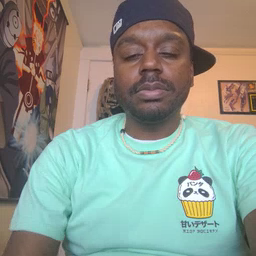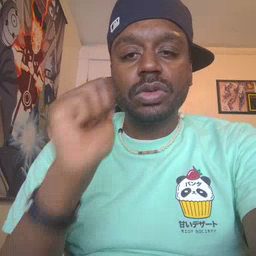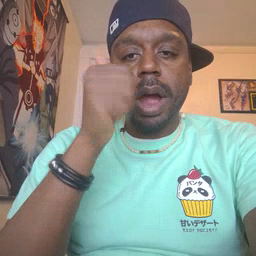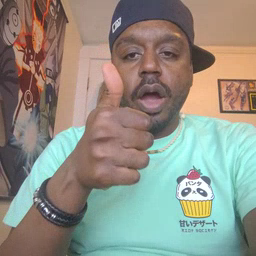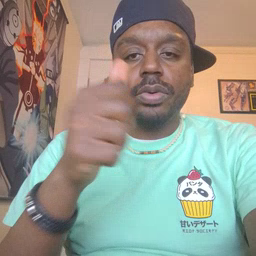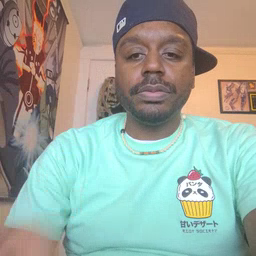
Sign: tomorrow